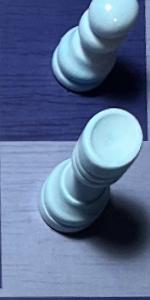
Label: Rook_White